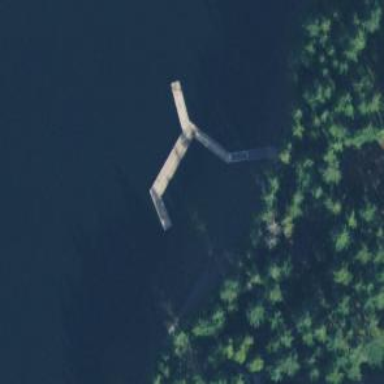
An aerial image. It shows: Swimming area meant for leisure land activities like swimming.